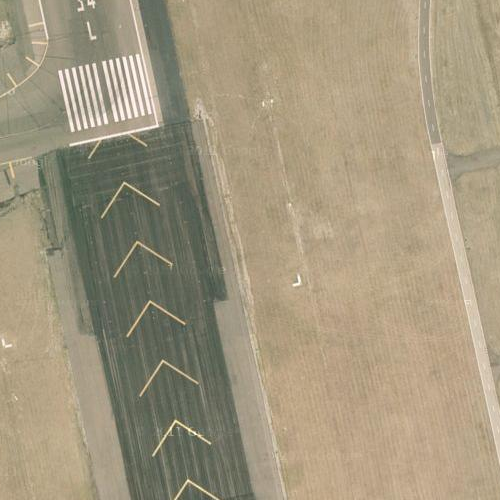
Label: sydney